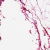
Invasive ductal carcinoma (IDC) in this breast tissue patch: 0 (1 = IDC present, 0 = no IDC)